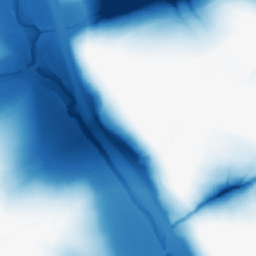
Category: morphological
Decomposition family: morphological
Decomposition parameters: operation: closing
size: 100
Upsampling method: nearest
Upsampling parameters: scale: 2
Upsampling scale: 2